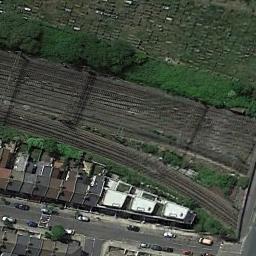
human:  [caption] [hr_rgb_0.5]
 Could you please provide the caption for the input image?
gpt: These railways with a branch have a residential area on one side of the railways .

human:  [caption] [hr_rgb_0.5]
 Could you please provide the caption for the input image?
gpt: Several buildings of different shapes and sizes are beside the railway .

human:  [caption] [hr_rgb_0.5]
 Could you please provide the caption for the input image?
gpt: The railway is next to some trees and houses .

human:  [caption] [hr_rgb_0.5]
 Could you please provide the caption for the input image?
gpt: Both sides of the railway are neat trees .

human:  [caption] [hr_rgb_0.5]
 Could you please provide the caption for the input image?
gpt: There are some green trees and buildings beside the railway .